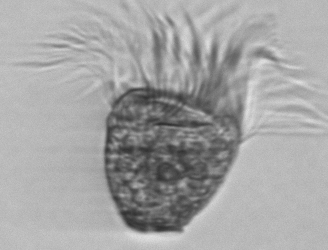
Label: Pelagostrobilidium